Question: According to <URL>, everything in a tree is a node.
Terminologies used in Trees
'''
Root - The top node in a tree.
Parent - The converse notion of child.
Siblings - Nodes with the same parent.
Descendant - a node reachable by repeated proceeding from parent to child.
Ancestor - a node reachable by repeated proceeding from child to parent.
Leaf - a node with no children.
Internal node - a node with at least one child.
External node - a node with no children.
Degree - number of sub trees of a node.
Edge - connection between one node to another.
Path - a sequence of nodes and edges connecting a node with a descendant.
Level - The level of a node is defined by 1 + the number of connections between the node and the root.
Height of tree -The height of a tree is the number of edges on the longest downward path between the root and a leaf.
Height of node -The height of a node is the number of edges on the longest downward path between that node and a leaf.
Depth -The depth of a node is the number of edges from the node to the tree's root node.
Forest - A forest is a set of n >= 0 disjoint trees.
'''
But then I find the following picture from SAP <URL>

So my question - is it right to call root, leaf, parents, children, siblings in a tree as nodes?
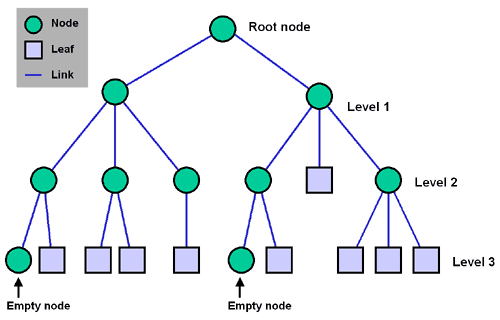
Answer: Yes. The root is "the root node." A parent is a "parent node." A leaf is a "leaf node." The tree is made up of nodes. The terms root, parent, child, sibling, leaf, etc. just describe the relationships among nodes.
For example, the root node has no parent. Leaf nodes have no children. Sibling nodes share the same parent.